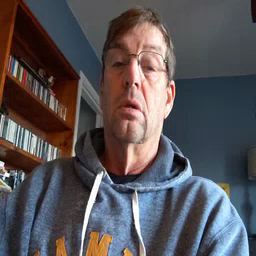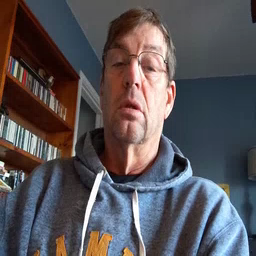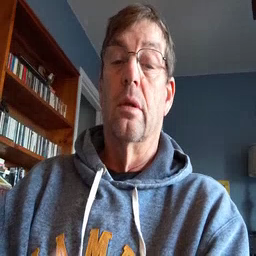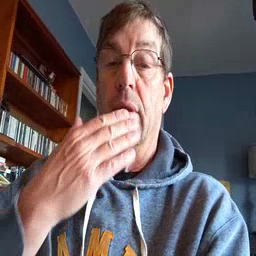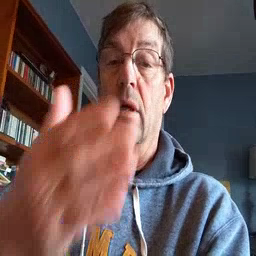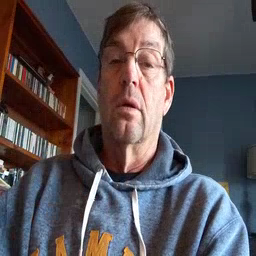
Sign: thankyou